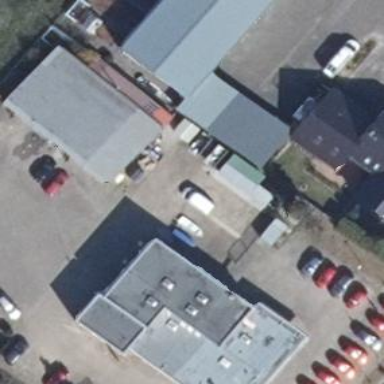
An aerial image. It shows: Building that houses car shop.